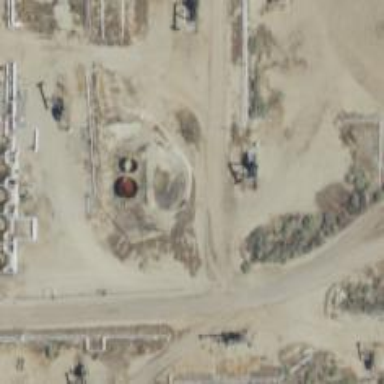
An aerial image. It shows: Petroleum well that is man-made.